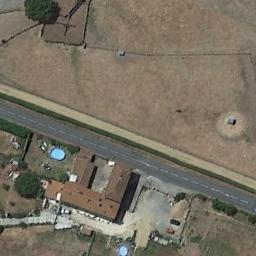
Label: residential